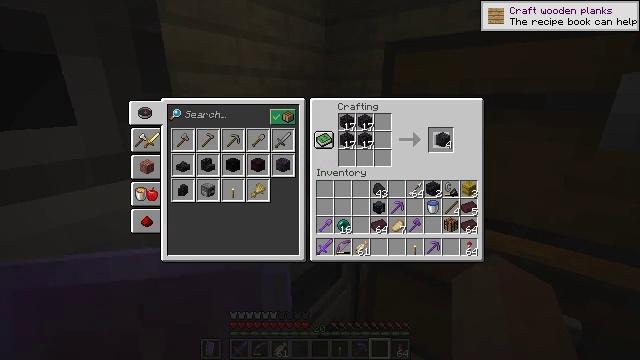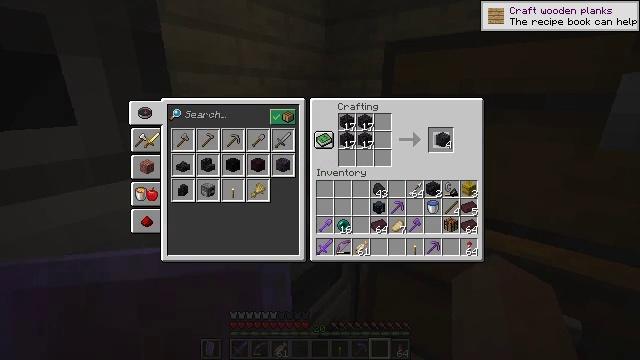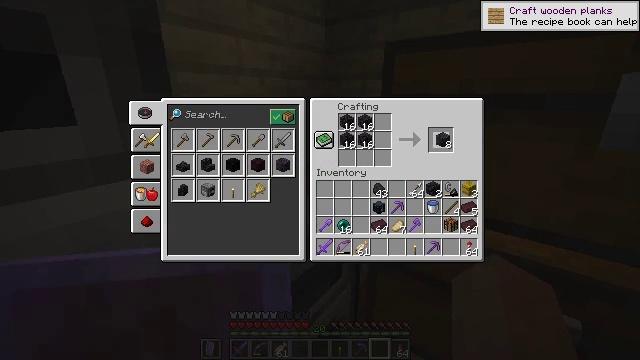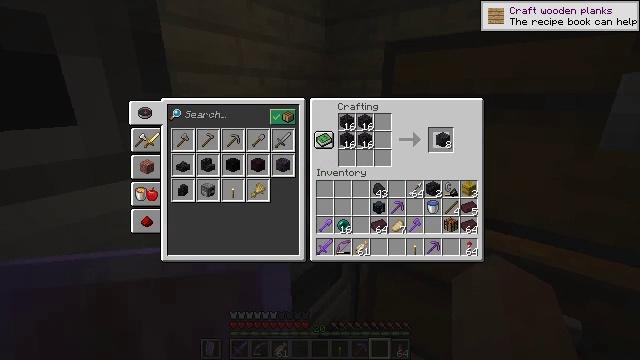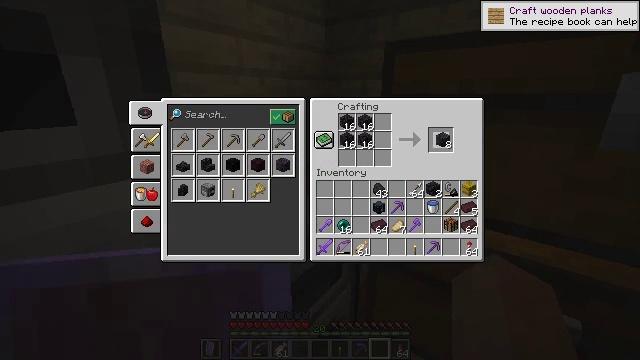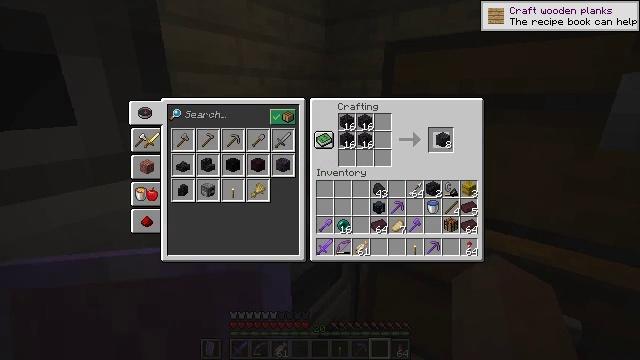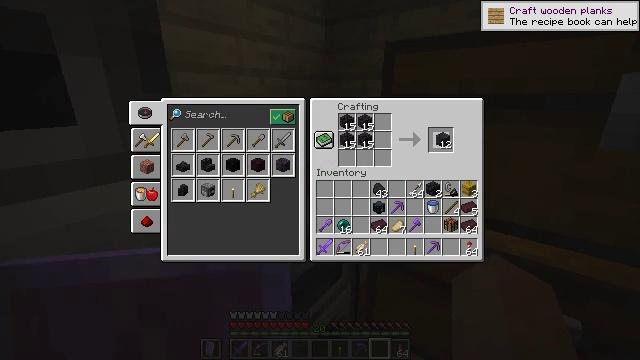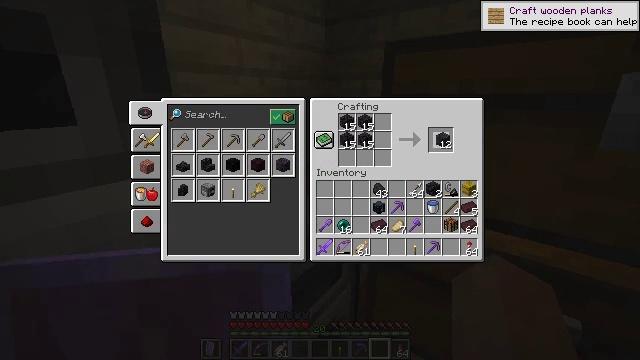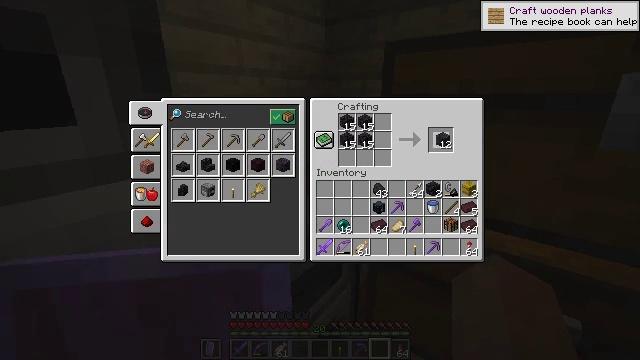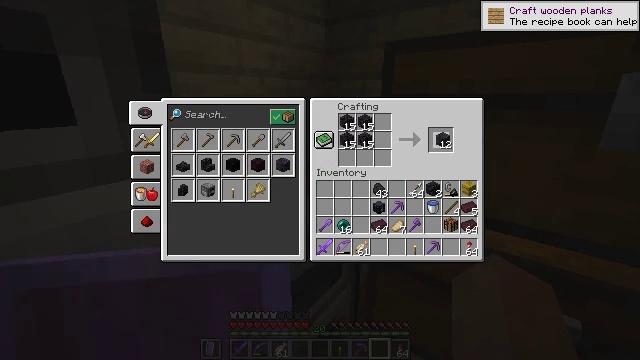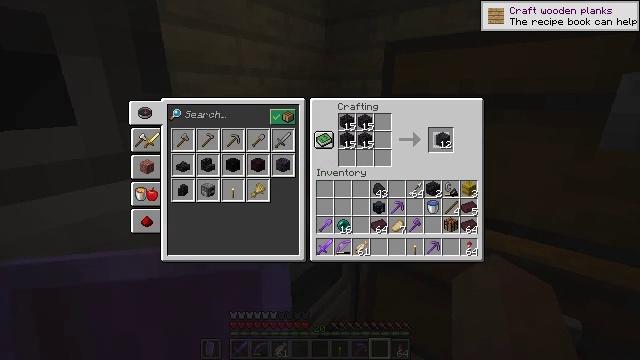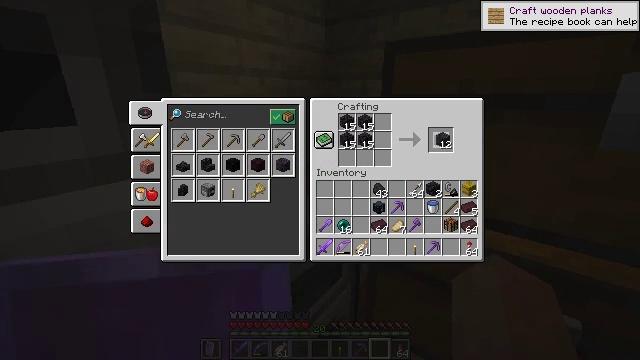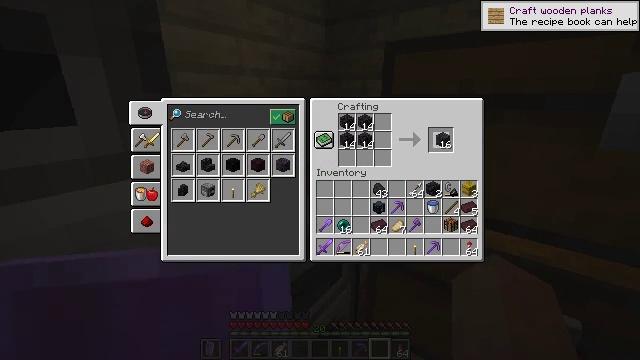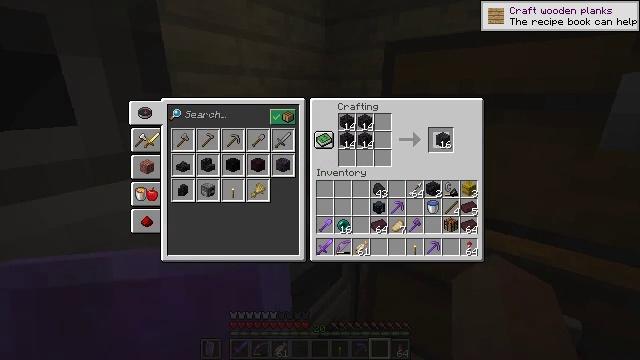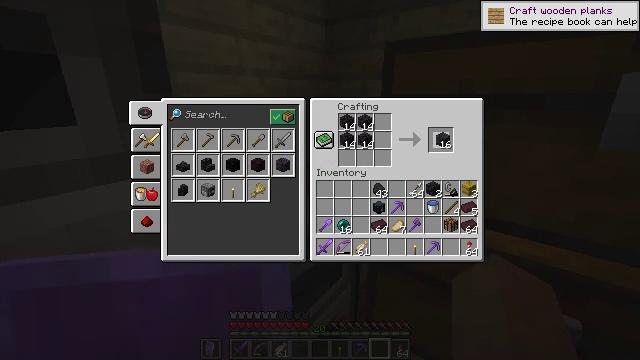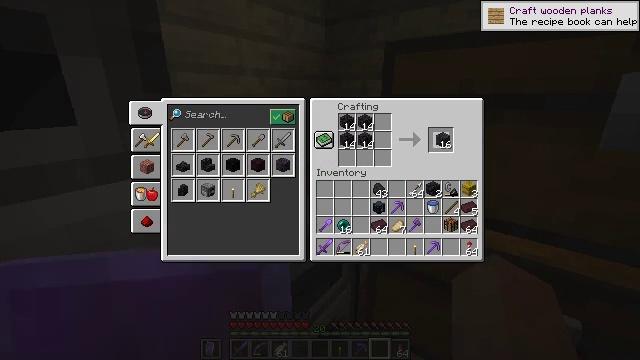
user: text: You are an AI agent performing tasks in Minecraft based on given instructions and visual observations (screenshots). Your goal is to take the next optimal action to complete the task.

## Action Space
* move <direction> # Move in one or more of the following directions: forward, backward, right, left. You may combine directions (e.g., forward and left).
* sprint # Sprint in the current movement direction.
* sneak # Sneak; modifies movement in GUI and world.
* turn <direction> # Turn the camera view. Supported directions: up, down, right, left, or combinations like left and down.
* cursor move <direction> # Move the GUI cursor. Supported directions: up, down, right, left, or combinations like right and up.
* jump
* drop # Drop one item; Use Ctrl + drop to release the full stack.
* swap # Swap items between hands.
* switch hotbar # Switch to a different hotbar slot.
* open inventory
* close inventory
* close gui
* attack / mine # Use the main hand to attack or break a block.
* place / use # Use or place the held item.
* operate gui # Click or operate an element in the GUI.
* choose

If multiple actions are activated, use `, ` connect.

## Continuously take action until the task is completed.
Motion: motion action
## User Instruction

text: Convert blackstone into polished blackstone using the crafting table.
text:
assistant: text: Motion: attack / mine
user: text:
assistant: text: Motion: no_op
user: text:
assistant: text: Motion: attack / mine
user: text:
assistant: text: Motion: attack / mine
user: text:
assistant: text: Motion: attack / mine
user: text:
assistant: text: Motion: no_op
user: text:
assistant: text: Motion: no_op
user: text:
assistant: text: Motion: no_op
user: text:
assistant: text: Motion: attack / mine
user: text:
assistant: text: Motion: attack / mine
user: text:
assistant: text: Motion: attack / mine
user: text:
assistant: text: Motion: no_op
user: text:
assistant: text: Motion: attack / mine
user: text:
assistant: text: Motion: attack / mine
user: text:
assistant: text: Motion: attack / mine
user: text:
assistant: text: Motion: attack / mine
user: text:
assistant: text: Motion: no_op
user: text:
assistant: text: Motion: attack / mine
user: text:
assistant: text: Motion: attack / mine
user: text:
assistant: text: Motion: attack / mine
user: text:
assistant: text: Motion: attack / mine
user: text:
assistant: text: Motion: attack / mine
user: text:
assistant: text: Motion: attack / mine
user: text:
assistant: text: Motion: attack / mine
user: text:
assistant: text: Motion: no_op
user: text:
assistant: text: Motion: no_op
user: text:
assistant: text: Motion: attack / mine
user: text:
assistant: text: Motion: attack / mine
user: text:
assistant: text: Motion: attack / mine
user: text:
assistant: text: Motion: no_op